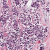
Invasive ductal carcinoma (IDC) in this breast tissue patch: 1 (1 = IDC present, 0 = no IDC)